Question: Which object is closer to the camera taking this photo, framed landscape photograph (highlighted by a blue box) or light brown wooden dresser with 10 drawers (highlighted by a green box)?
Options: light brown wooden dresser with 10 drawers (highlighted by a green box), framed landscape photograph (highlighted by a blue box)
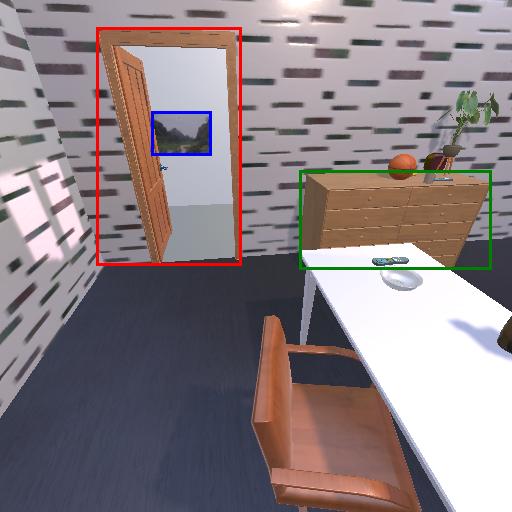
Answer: light brown wooden dresser with 10 drawers (highlighted by a green box)